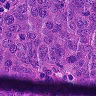
Metastatic tissue present: yes